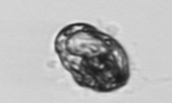
Label: Proterythropsis